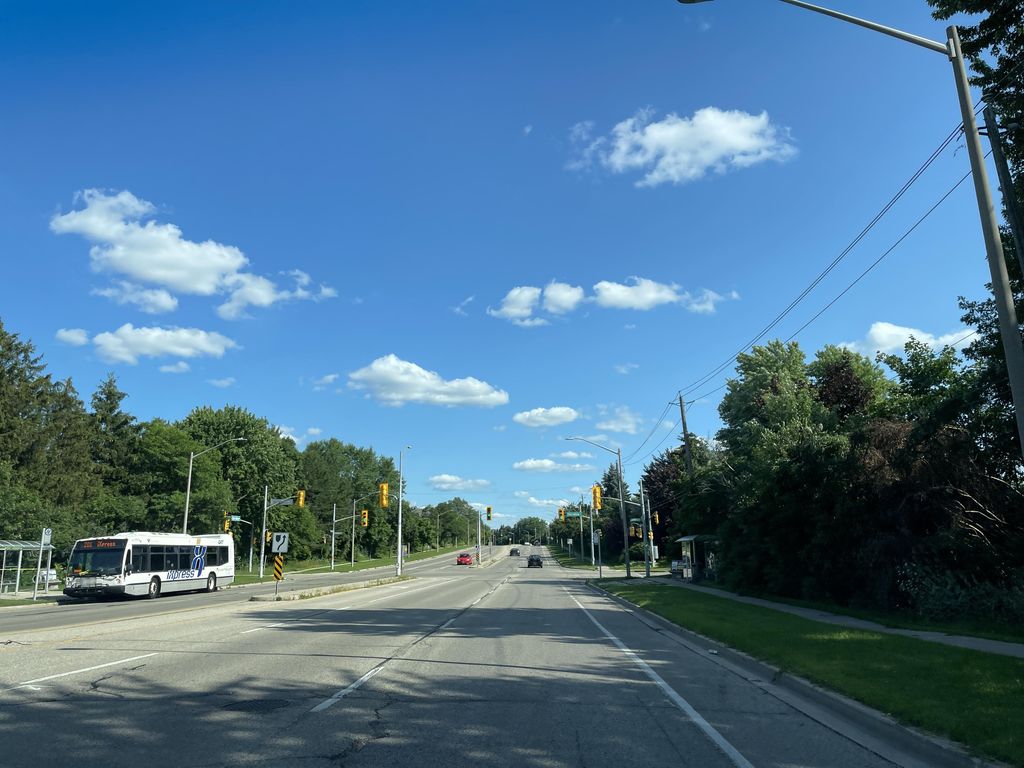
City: kitchener-waterloo